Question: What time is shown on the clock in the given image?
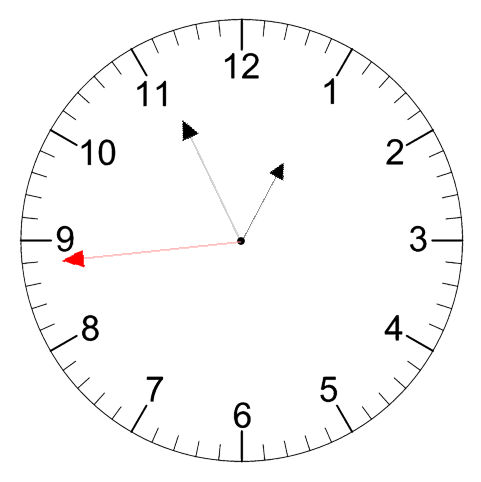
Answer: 12:55:44